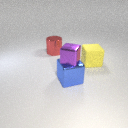
large red metal cylinder to the left of large yellow rubber cube